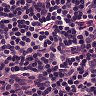
Metastatic tissue present: no